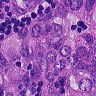
Metastatic tissue present: yes